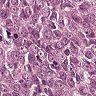
Metastatic tissue present: yes